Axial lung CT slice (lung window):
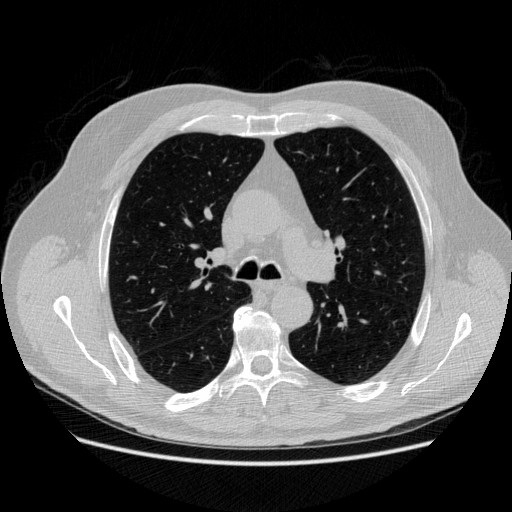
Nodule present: no